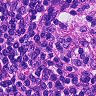
Metastatic tissue present: no